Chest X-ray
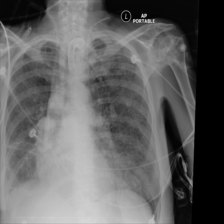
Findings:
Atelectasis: negative
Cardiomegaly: negative
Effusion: negative
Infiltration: positive
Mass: negative
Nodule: negative
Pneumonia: negative
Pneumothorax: negative
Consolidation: negative
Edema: negative
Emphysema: negative
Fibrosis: positive
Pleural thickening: negative
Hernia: negative